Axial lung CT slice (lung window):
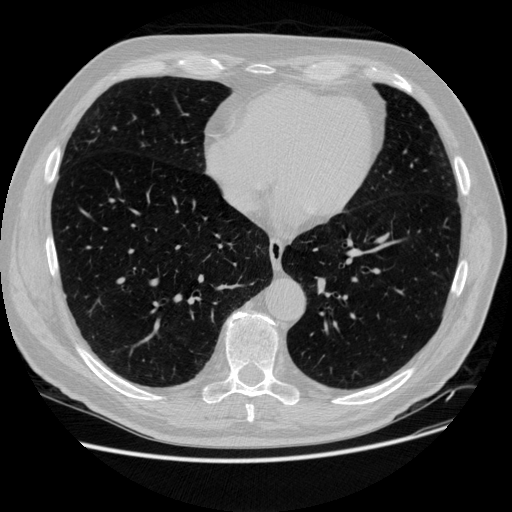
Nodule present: no